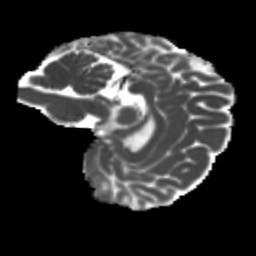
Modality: MD
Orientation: sagittal
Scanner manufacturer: siemens
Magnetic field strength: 3 T
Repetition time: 4 s
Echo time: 0.0594 s